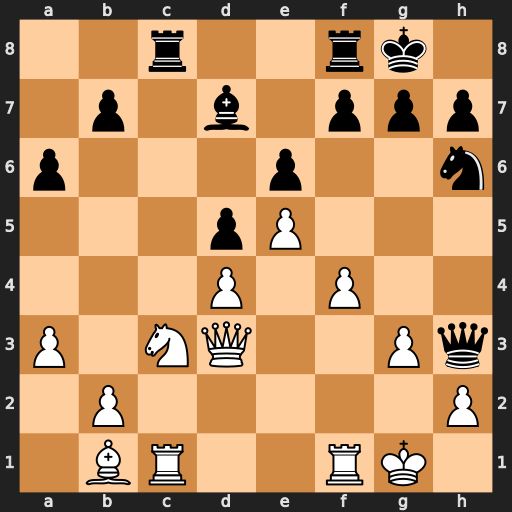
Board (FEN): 2r2rk1/1p1b1ppp/p3p2n/3pP3/3P1P2/P1NQ2Pq/1P5P/1BR2RK1
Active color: w
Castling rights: -
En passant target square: -
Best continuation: Qxh7#